Field crop: tomato
Growth stage: 1
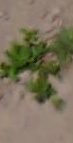
Species: portulaca